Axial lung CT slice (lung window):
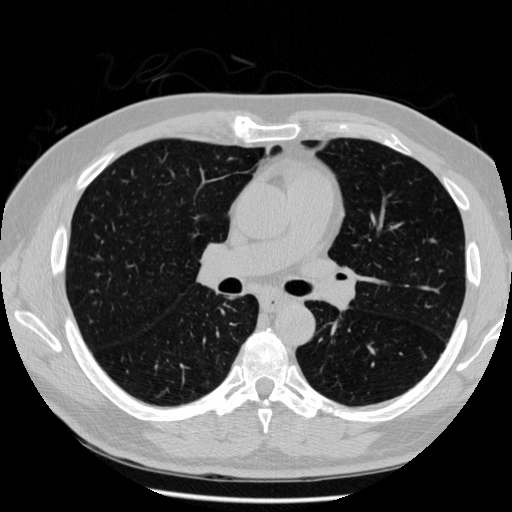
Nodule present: no